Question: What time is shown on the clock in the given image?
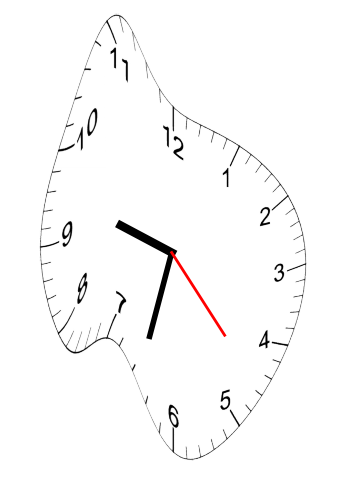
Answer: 09:32:23